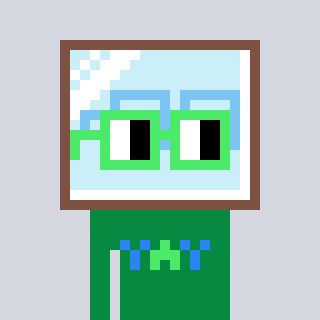
a pixel art character with square light green glasses, a mirror-shaped head and a green-colored body on a cool background